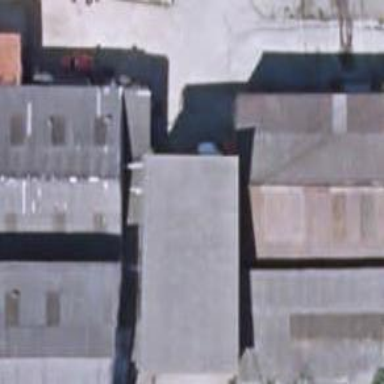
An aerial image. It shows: Industrial building.